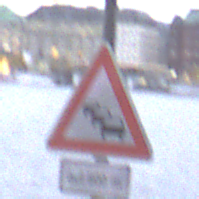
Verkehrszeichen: Stau
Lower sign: LaengeEinerStrecke5
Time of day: MorningAfternoon
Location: Outdoor (Urban)
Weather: Overcast
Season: NotSpecified
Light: Natural